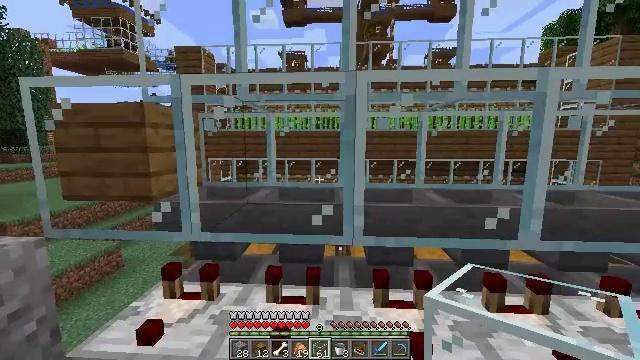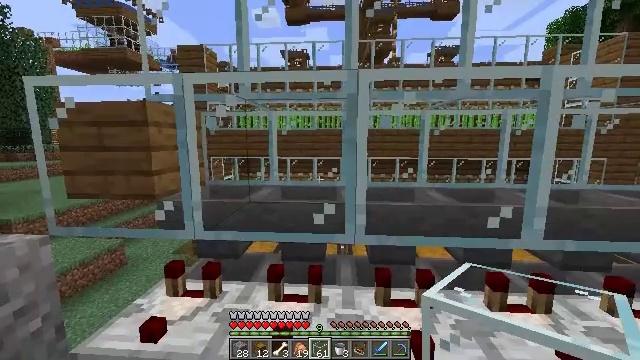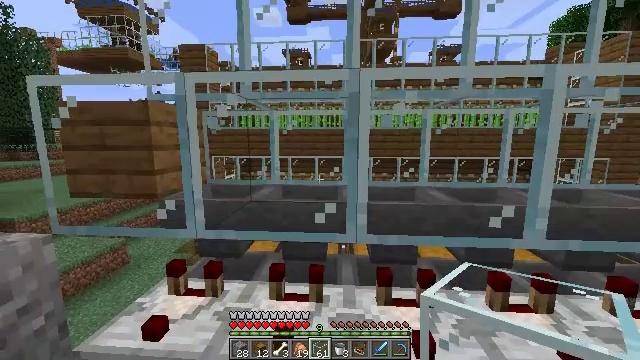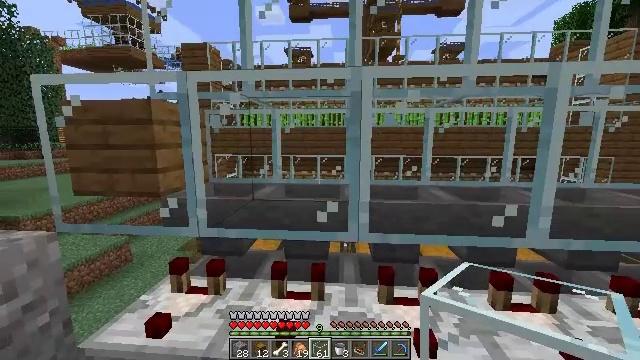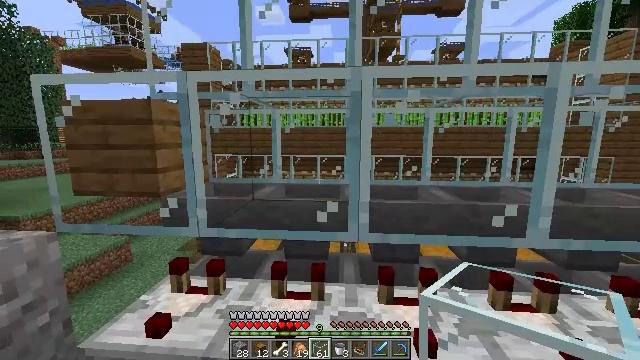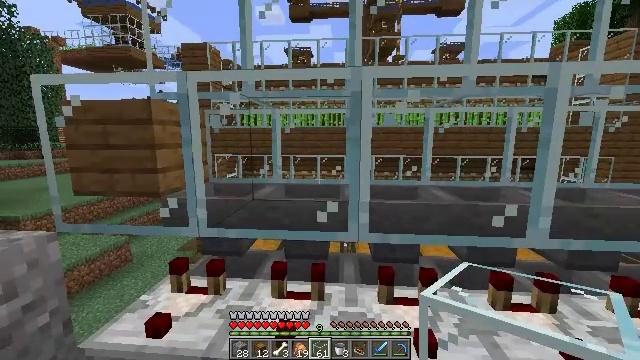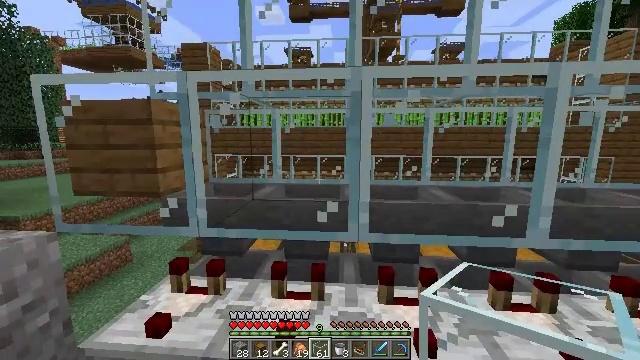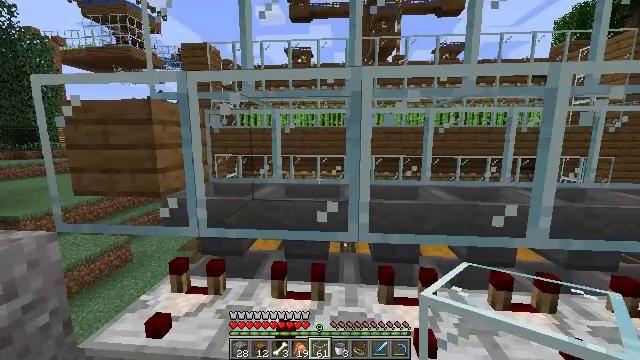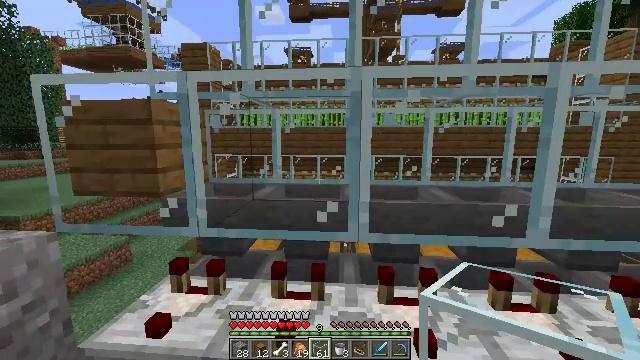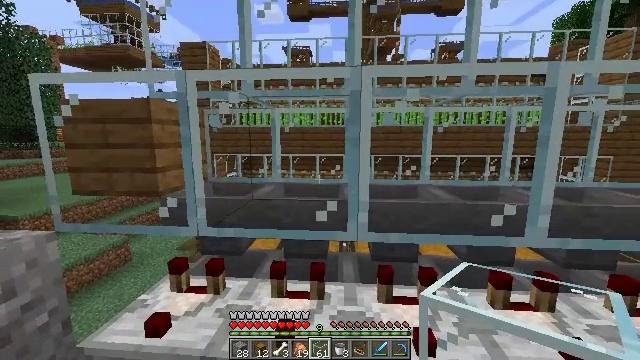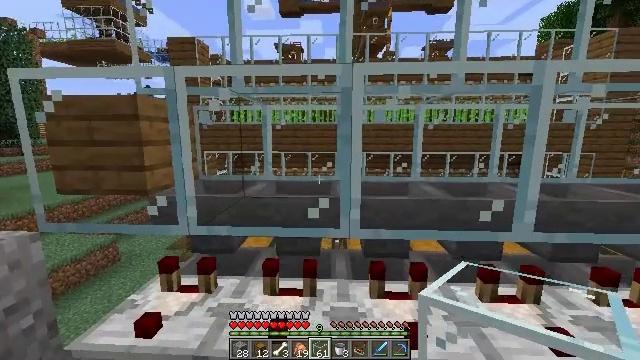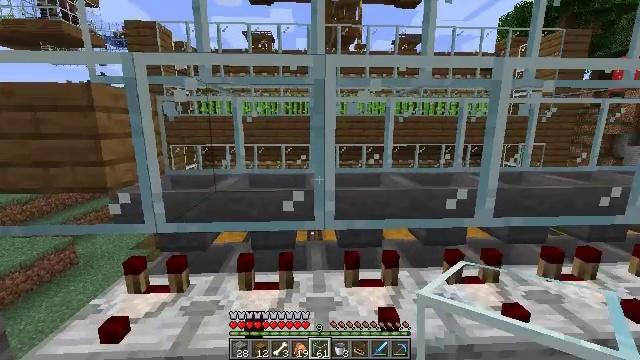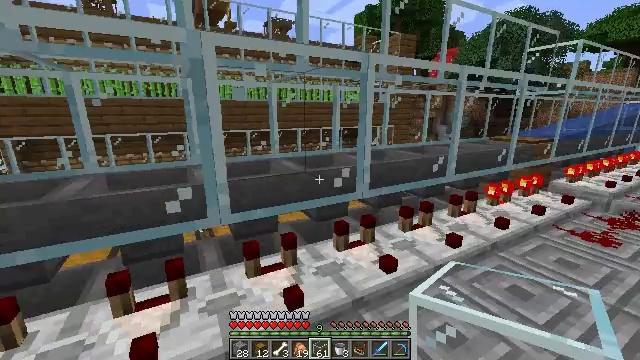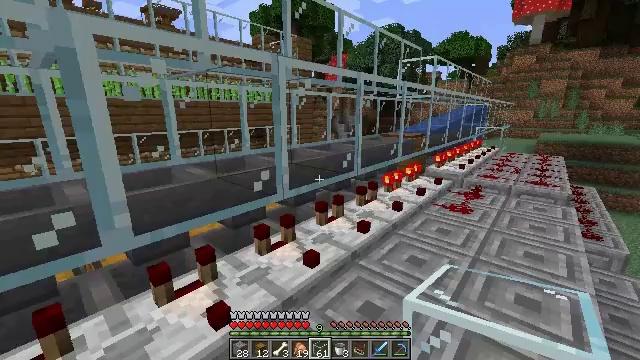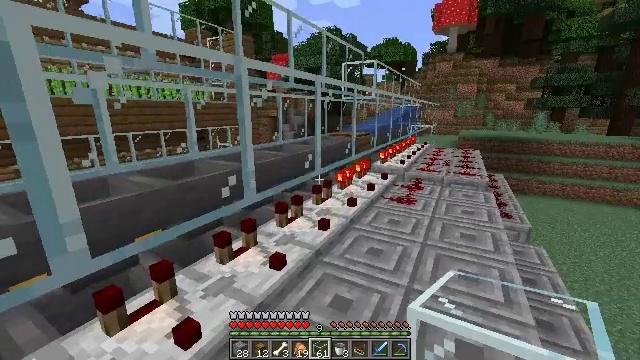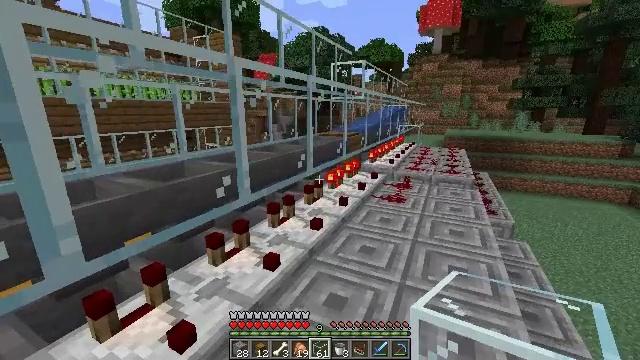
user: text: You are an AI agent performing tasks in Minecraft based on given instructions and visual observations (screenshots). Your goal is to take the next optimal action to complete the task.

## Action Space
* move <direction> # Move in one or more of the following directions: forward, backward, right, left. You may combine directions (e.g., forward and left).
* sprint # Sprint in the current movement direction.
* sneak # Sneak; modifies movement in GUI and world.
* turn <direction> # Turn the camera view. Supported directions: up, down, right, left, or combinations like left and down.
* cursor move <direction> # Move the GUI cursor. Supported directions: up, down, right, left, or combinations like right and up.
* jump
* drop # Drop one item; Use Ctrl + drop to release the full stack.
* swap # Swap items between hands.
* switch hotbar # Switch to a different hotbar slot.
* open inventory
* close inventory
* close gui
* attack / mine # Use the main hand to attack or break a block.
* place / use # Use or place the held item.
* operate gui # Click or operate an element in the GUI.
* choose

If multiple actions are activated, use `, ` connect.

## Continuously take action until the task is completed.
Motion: motion action
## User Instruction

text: Gather gravel by digging.
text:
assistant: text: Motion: no_op
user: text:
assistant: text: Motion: no_op
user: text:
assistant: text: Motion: no_op
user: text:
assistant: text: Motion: no_op
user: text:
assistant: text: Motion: no_op
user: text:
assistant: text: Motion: no_op
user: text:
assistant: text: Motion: no_op
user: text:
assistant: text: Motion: no_op
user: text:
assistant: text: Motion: no_op
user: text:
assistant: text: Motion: turn right
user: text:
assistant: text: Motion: turn right and down
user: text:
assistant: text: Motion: move left, turn right and down
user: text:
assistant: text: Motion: move left, turn right
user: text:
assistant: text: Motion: turn right
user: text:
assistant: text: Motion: turn right
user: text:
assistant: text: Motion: no_op
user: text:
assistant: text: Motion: no_op
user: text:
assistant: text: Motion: no_op
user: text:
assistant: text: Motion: no_op
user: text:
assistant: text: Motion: no_op
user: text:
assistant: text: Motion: turn right
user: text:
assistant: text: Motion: turn right and down
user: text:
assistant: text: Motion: turn right and down
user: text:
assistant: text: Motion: move forward, turn right
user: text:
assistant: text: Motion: move forward
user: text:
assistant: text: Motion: move forward
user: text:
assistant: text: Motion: move forward
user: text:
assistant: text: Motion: move forward
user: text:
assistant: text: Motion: move forward
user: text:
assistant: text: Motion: move forward, sprint